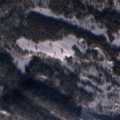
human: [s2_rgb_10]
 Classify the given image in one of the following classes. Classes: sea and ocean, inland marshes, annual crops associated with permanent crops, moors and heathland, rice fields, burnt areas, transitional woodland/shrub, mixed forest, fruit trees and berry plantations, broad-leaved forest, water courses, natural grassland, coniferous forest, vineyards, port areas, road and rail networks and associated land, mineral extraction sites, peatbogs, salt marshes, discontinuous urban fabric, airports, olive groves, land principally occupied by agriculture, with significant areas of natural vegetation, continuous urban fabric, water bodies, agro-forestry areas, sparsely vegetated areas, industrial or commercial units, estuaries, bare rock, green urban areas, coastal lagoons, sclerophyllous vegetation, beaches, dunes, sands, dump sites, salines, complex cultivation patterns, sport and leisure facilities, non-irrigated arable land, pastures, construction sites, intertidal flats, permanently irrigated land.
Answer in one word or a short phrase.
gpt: coniferous forest, transitional woodland/shrub